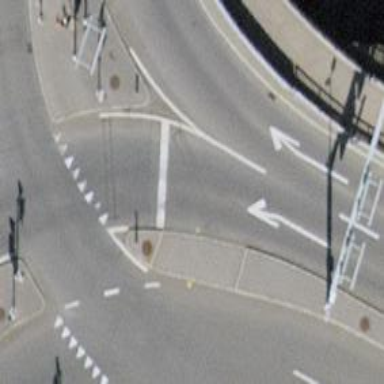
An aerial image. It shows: Road with traffic signals.